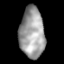
Tissue: lung
Cell type: Others
Senescence score: 0.2377
Nuclear area (px): 1232
Mean DAPI intensity: 158.223